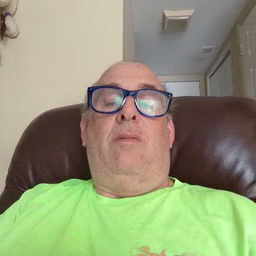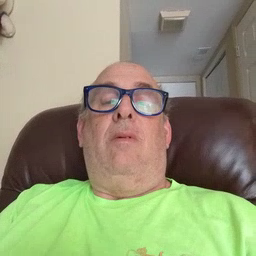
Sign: cheek